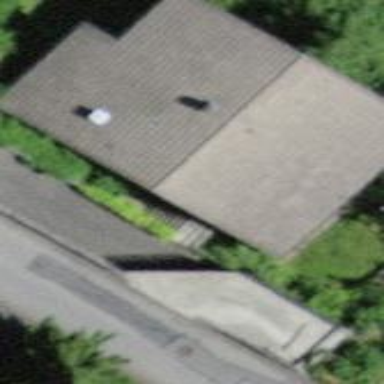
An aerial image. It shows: Residential building.